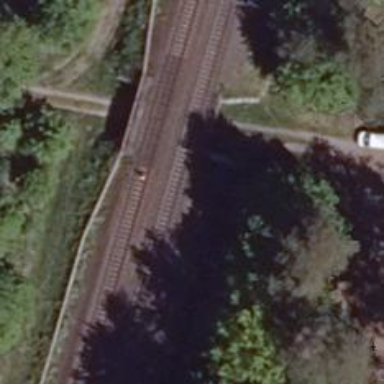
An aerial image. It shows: Single railway track with electrified contact line.